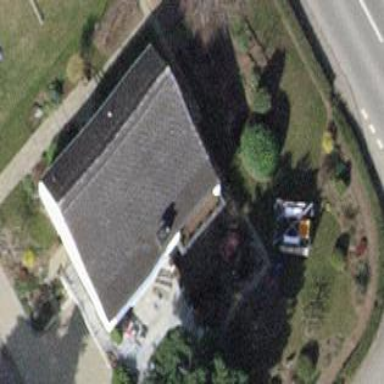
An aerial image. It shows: Detached building with saltbox roof shape.